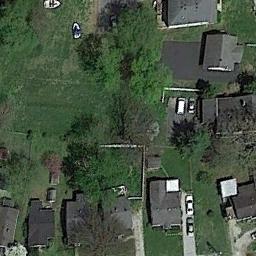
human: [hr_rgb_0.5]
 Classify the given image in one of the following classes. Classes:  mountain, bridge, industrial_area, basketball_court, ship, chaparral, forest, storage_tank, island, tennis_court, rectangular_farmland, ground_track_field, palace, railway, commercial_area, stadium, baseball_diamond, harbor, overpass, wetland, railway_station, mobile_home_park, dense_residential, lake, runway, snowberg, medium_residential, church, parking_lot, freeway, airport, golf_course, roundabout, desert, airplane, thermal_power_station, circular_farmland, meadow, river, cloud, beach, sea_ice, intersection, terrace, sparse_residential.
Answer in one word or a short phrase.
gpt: medium_residential